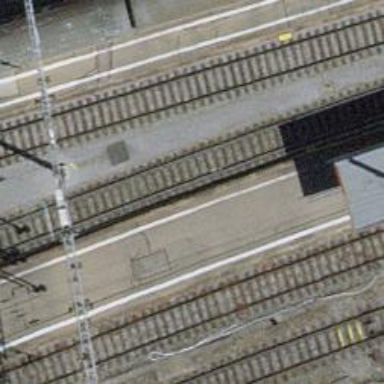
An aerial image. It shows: Rail siding with electrified tracks using contact line.